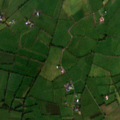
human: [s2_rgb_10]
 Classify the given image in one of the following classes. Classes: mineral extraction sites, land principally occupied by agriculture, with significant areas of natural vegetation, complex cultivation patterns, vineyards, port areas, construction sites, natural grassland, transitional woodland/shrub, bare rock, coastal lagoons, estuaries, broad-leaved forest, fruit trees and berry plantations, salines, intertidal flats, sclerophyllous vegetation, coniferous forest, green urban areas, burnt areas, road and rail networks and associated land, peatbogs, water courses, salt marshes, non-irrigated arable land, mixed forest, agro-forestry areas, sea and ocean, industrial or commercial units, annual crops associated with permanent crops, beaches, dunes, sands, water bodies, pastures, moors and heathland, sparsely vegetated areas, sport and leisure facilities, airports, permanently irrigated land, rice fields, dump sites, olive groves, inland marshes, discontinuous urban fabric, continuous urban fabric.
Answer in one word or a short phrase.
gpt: pastures